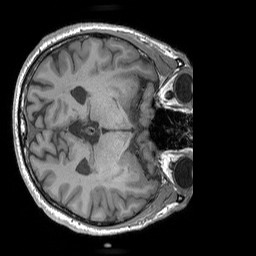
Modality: T1w
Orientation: axial
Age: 60
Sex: male
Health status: healthy
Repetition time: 1.9 s
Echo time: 0.00252 s